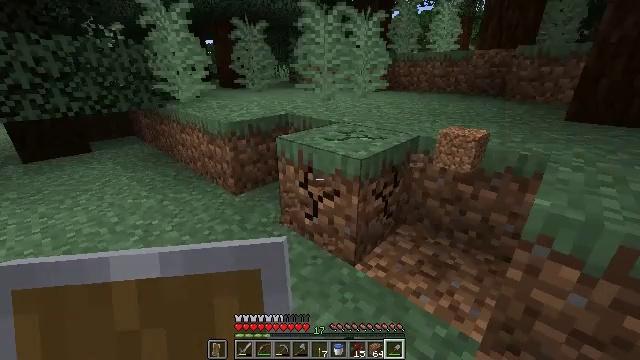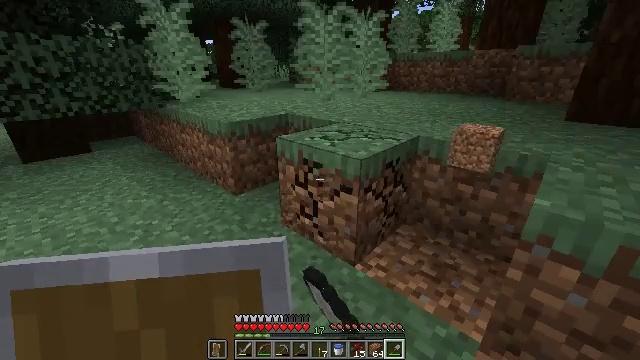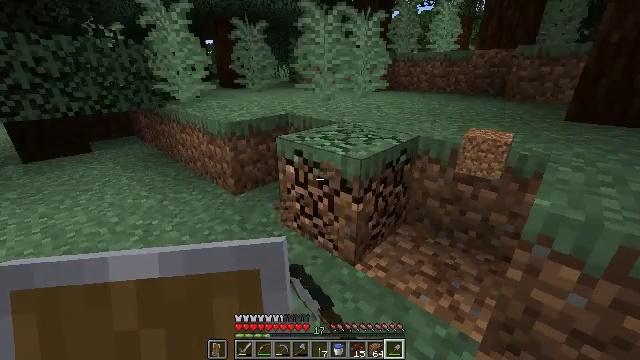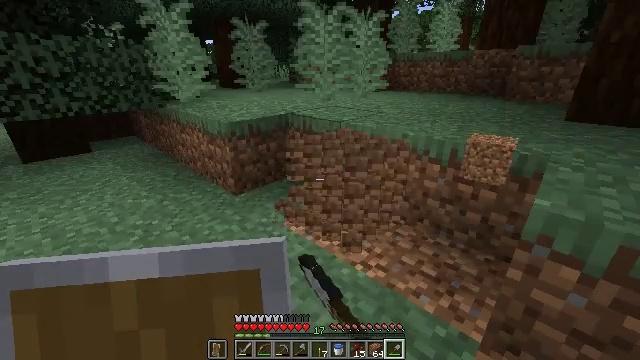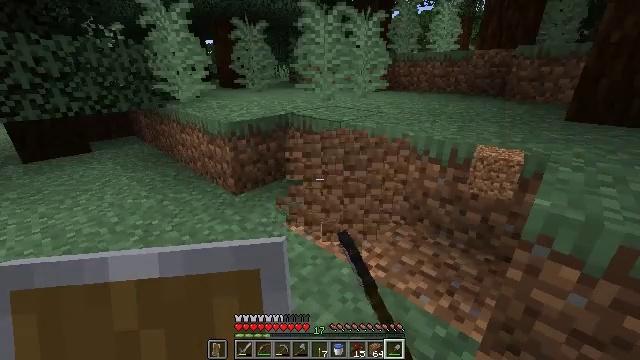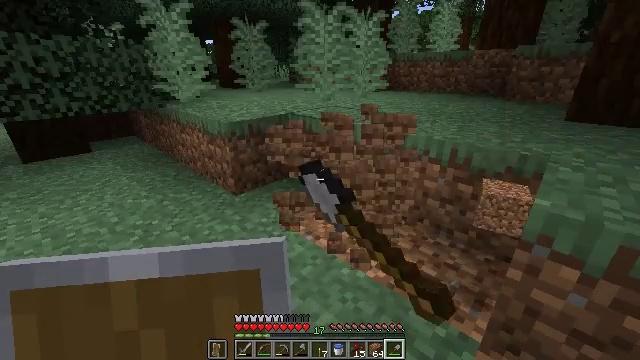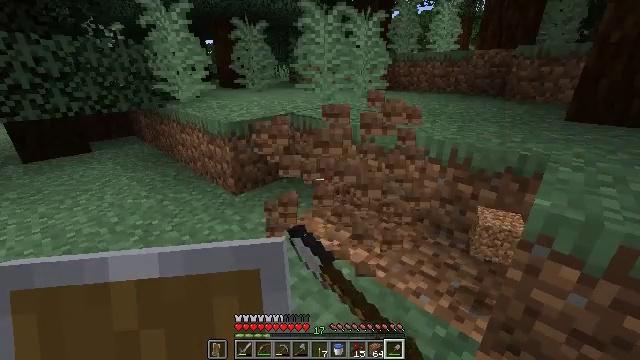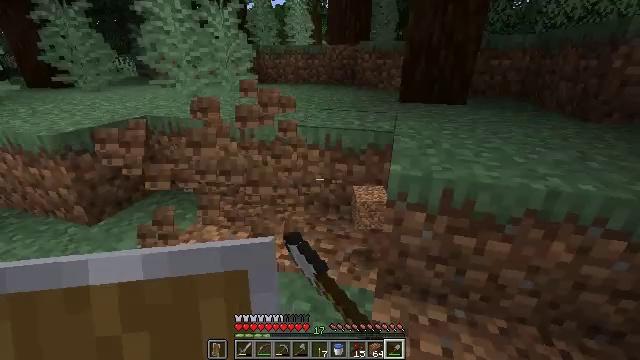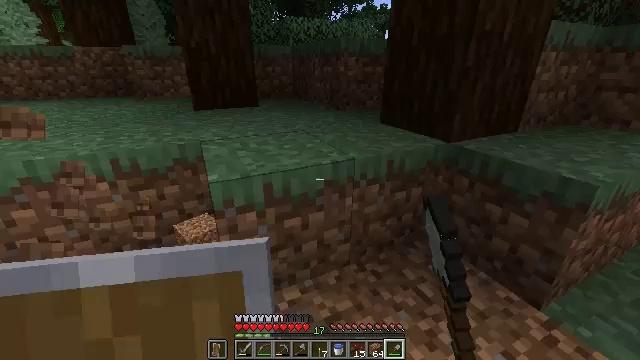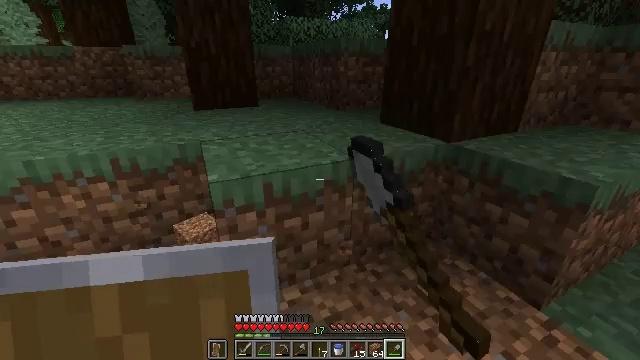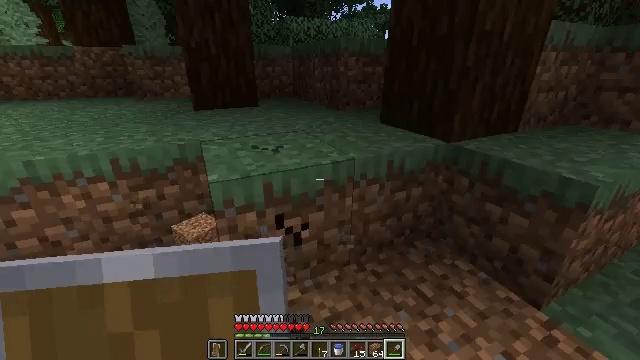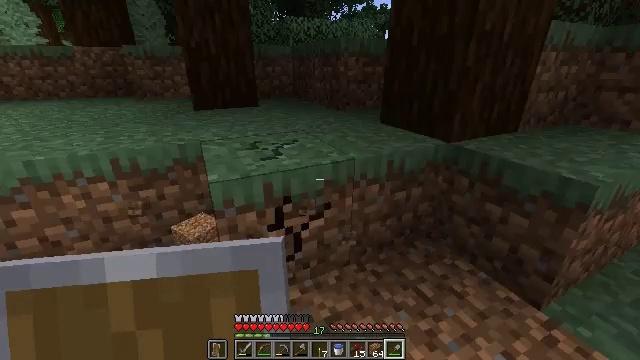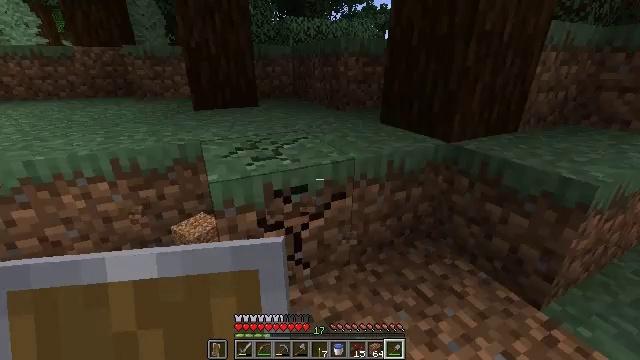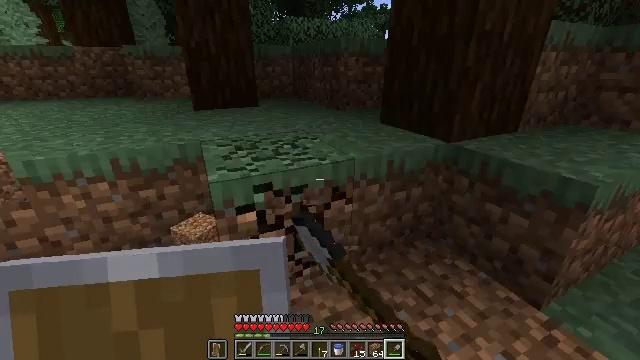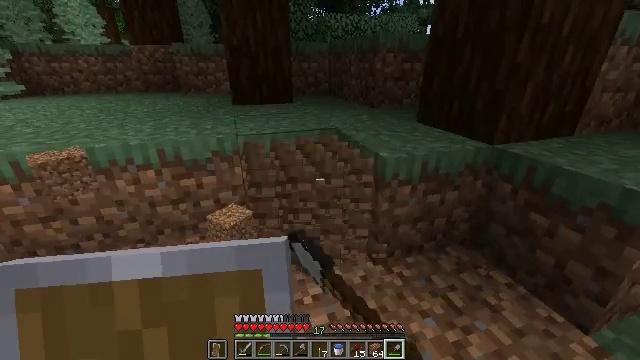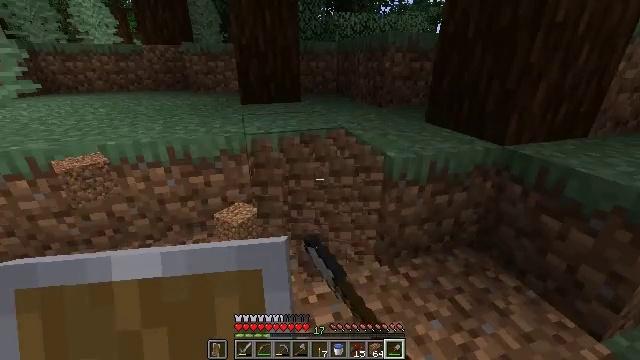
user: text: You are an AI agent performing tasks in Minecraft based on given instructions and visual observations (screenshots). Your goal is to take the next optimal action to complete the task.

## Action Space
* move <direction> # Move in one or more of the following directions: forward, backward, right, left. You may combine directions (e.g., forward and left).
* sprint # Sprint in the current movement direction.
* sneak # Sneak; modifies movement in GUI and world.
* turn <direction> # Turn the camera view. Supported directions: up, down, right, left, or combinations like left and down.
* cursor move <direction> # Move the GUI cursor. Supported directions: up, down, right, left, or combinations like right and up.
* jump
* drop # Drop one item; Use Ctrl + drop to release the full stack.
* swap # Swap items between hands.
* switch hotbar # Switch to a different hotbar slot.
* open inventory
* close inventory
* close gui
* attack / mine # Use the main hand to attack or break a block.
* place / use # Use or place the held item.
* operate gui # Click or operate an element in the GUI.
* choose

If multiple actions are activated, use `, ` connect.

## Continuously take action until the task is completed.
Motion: motion action
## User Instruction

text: Mine grass block from the ground.
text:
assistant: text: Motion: attack / mine
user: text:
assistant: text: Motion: attack / mine
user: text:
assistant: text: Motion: attack / mine
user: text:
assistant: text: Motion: attack / mine
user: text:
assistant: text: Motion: attack / mine
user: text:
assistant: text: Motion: attack / mine
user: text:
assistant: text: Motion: turn right and down, attack / mine
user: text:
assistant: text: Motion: turn right and up, attack / mine
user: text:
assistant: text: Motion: attack / mine
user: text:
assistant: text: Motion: attack / mine
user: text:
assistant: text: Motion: attack / mine
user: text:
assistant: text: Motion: attack / mine
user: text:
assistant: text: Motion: attack / mine
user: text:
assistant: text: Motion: turn left, attack / mine
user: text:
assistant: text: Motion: turn left, attack / mine
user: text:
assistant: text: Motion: attack / mine
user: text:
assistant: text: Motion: attack / mine
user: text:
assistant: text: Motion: move forward, turn left, attack / mine
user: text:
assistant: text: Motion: move forward, turn left, attack / mine
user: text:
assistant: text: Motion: move forward, turn left and up, attack / mine
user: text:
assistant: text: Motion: move forward, turn left and up, attack / mine
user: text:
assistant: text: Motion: move forward
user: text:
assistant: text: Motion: move forward and move right
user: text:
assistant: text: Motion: move forward and move right, turn left and up
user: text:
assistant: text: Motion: move forward and move right, turn left
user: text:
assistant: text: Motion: move forward, turn left, attack / mine
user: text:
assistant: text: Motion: move forward, turn left, attack / mine
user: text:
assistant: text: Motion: move forward, attack / mine
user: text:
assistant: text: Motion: attack / mine
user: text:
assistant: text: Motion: attack / mine